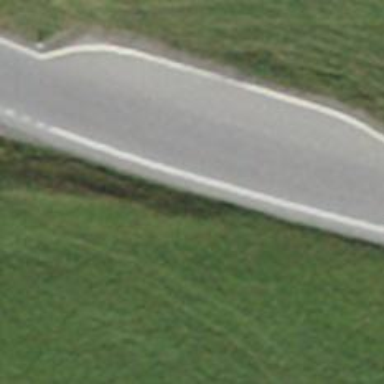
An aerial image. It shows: Passing place on the road.